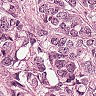
Metastatic tissue present: yes